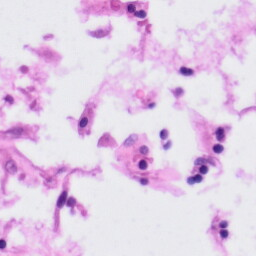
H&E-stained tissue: Tonsil